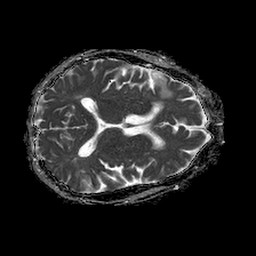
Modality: ADC
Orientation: axial
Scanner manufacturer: philips
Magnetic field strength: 1.5 T
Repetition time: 4.6 s
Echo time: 0.08631 s